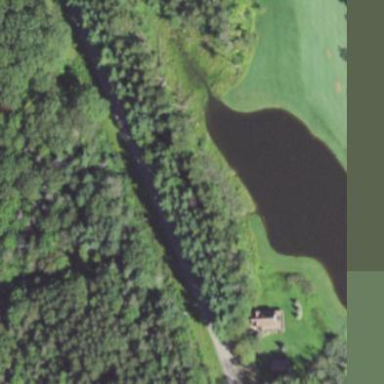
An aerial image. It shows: Water hazard in golf course. The hazard is natural water feature.